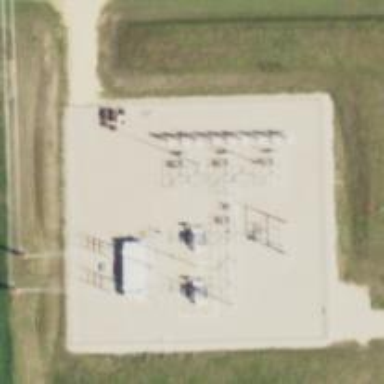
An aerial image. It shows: Mast used for lightning protection.